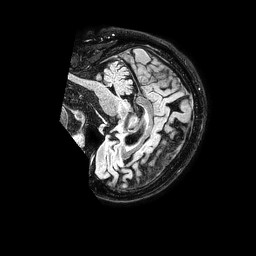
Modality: FLAIR
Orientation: sagittal
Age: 55
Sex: male
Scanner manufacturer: philips
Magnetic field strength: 1.5 T
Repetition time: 4.8 s
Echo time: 0.3 s